Field crop: maize
Growth stage: 2
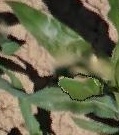
Species: maize